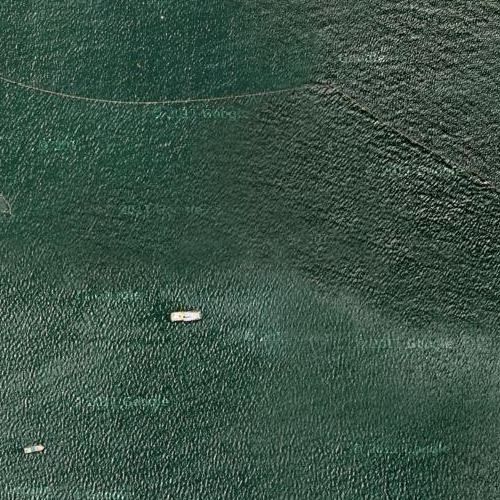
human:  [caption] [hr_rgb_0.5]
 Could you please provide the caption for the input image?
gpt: A part of ocean with deep green sparkling water and a sand beach beside .

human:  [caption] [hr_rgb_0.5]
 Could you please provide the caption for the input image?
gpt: A white sand beach with deep green waters beside .

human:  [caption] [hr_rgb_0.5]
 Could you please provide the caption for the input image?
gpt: A part of ocean with green sparkling water while a sand beach beside .

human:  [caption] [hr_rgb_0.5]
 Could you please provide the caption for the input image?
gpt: This is a part of ocean with deep green waters and a sand white beach beside .

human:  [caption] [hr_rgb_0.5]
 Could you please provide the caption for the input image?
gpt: This is a part of ocean with a sand beach beside .